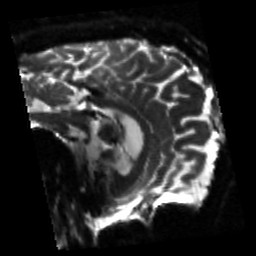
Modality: sbref
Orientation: sagittal
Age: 61
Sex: male
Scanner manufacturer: siemens
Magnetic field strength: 3 T
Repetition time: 5.25 s
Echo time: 0.08 s